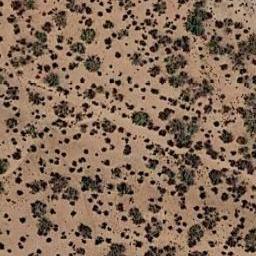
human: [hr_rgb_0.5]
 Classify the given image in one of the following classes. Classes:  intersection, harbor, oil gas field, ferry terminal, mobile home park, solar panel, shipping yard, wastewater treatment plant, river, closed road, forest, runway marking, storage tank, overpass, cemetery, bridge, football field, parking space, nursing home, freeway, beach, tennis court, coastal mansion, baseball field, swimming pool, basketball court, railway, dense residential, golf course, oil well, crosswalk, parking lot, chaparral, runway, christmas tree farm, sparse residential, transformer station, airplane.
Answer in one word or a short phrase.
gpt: chaparral